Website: lowes
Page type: order-tracking
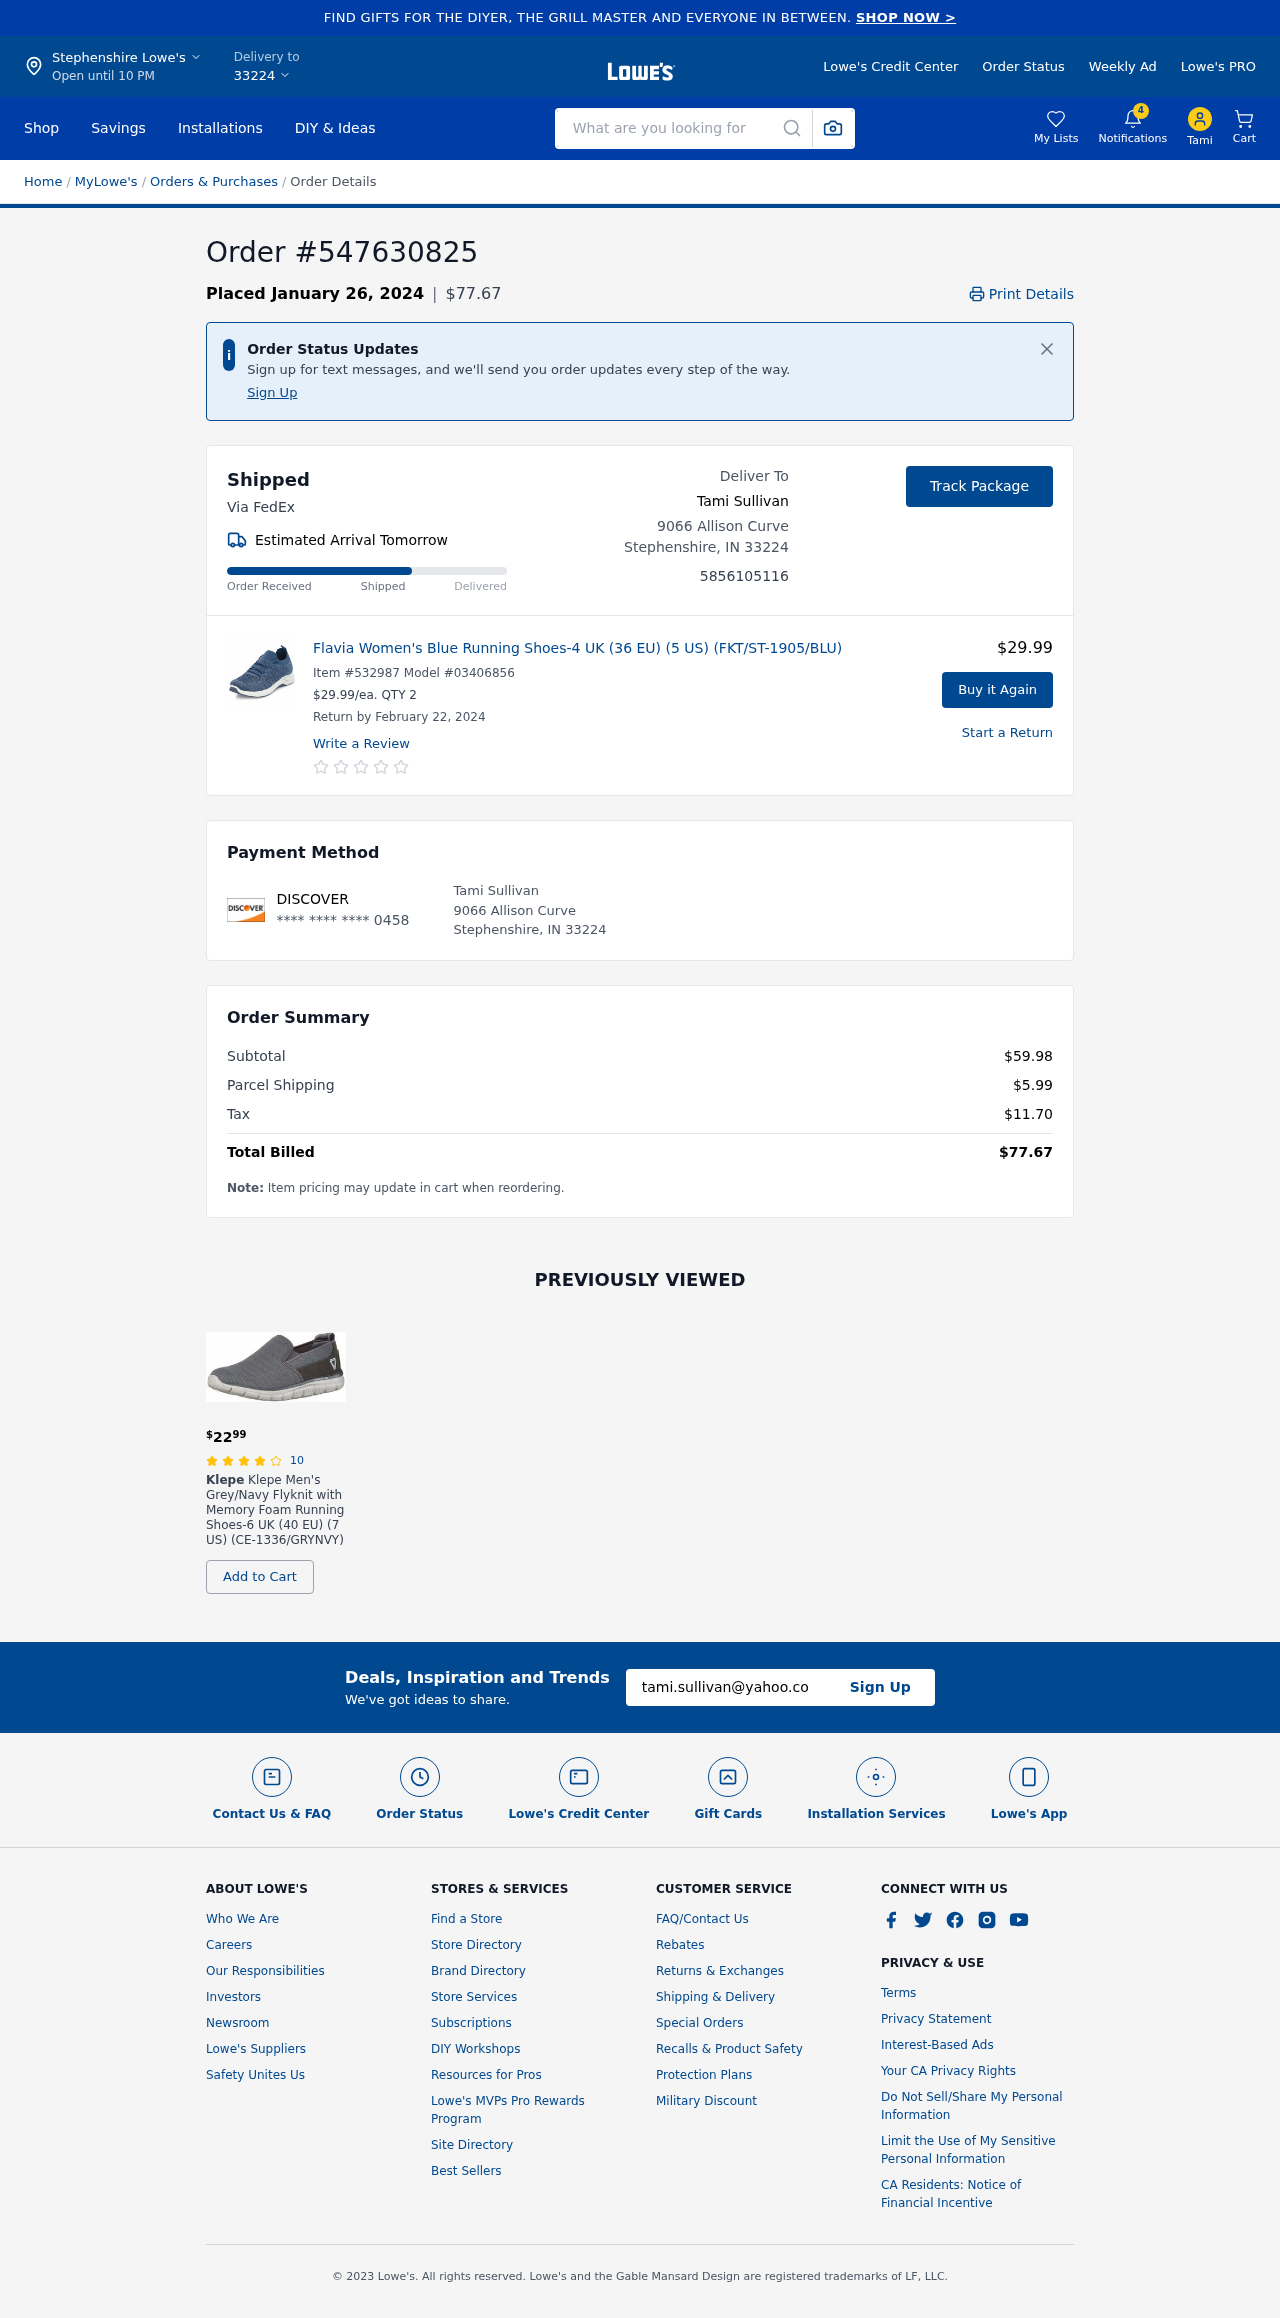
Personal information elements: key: PII_CARD_LAST4
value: **** **** **** 0458
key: PII_CARD_TYPE
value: DISCOVER
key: PII_CITY
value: Stephenshire Lowe's
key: PII_CITY_STATE_ZIP
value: Stephenshire, IN 33224
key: PII_EMAIL
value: tami.sullivan@yahoo.com
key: PII_FIRSTNAME
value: Tami
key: PII_FULLNAME
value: Tami Sullivan
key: PII_PHONE
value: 5856105116
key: PII_POSTCODE
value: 33224
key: PII_STREET
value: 9066 Allison Curve
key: PII_FULLNAME2
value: Tami Sullivan
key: PII_STREET2
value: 9066 Allison Curve
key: PII_CITY_STATE_ZIP2
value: Stephenshire, IN 33224
Product elements: key: PRODUCT1_NAME
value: Flavia Women's Blue Running Shoes-4 UK (36 EU) (5 US) (FKT/ST-1905/BLU)
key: PRODUCT1_PRICE
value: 29.99
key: PRODUCT1_QUANTITY
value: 2
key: PRODUCT2_BRAND
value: Klepe
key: PRODUCT2_NAME
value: Klepe Men's Grey/Navy Flyknit with Memory Foam Running Shoes-6 UK (40 EU) (7 US) (CE-1336/GRYNVY)
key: PRODUCT2_NUM_RATINGS
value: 10
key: PRODUCT2_PRICE
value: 22.99
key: PRODUCT2_RATING
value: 4.1
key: PRODUCT1_ITEM
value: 532987
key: PRODUCT1_MODEL
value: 03406856
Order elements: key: ORDER_ID
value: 547630825
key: ORDER_DATE
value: Placed January 26, 2024
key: ORDER_TOTAL
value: $77.67
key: ORDER_DELIVERY_DATE
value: Estimated Arrival Tomorrow
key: ORDER_RETURN_BY_DATE
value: Return by February 22, 2024
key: ORDER_SUBTOTAL
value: $59.98
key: ORDER_SHIPPING_COST
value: $5.99
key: ORDER_TAX
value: $11.70
Search elements: key: HEADER_SEARCH
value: What are you looking for
Other elements: key: NOTIFICATION_COUNT
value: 4